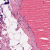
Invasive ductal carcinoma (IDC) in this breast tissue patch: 0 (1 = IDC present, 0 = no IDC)